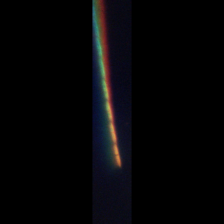
Taxon: Psuedo-nitzschia
Group: Diatoms